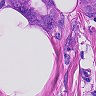
Metastatic tissue present: yes